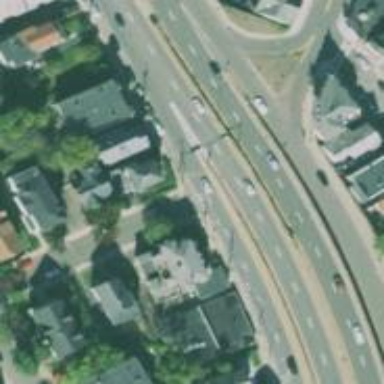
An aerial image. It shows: Asphalt road at the secondary link level.